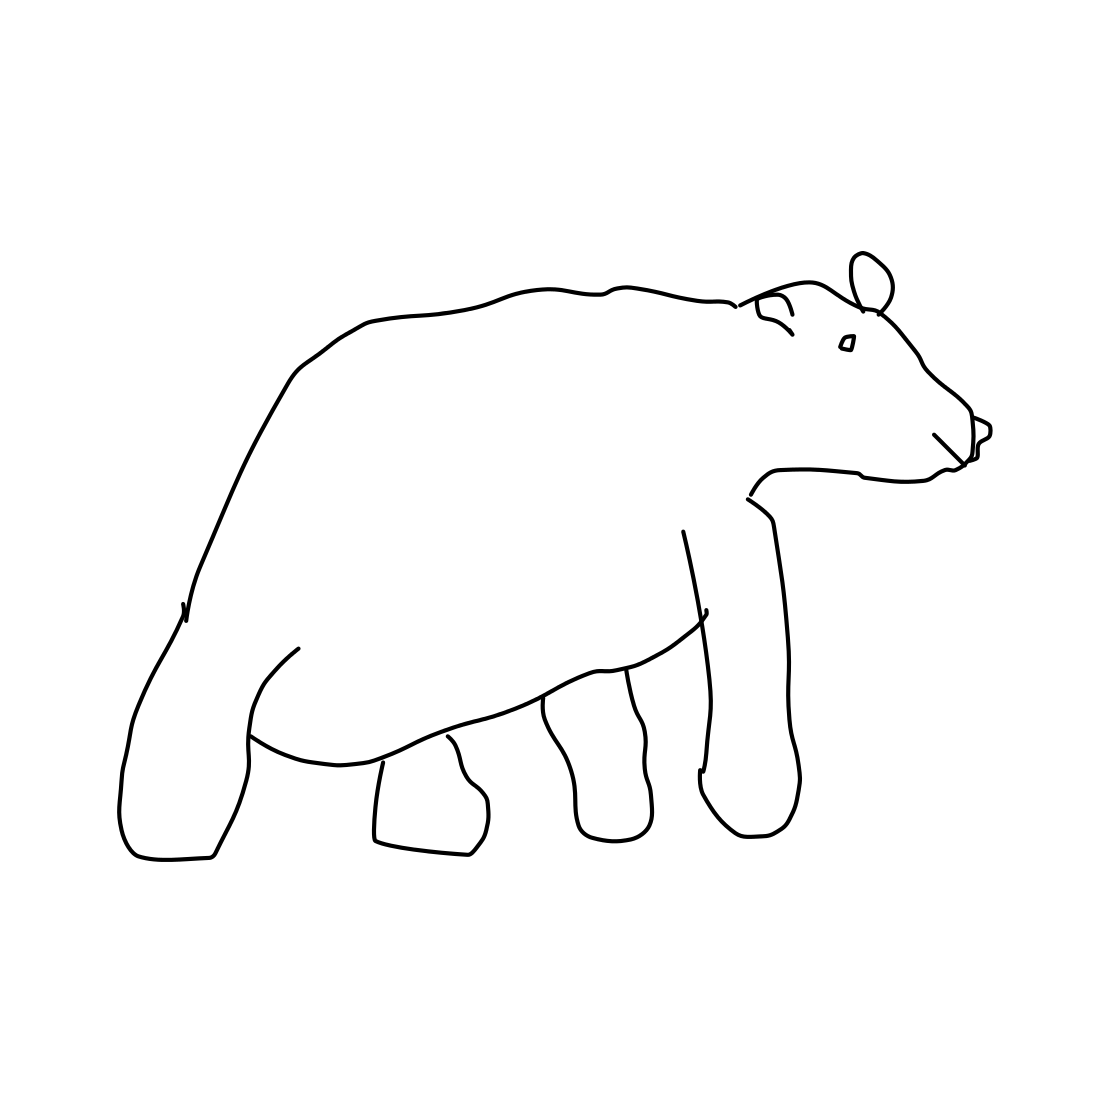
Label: bear (animal)